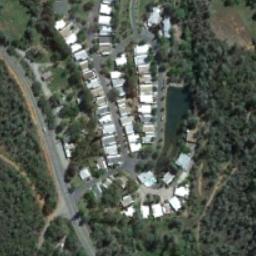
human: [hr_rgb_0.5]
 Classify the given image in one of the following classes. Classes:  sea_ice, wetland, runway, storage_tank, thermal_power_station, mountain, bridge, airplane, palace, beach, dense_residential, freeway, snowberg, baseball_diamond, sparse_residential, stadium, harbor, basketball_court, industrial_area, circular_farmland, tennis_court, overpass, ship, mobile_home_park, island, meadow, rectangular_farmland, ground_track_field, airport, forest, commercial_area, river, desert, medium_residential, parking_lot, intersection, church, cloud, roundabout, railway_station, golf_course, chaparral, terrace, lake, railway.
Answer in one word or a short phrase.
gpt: mobile_home_park